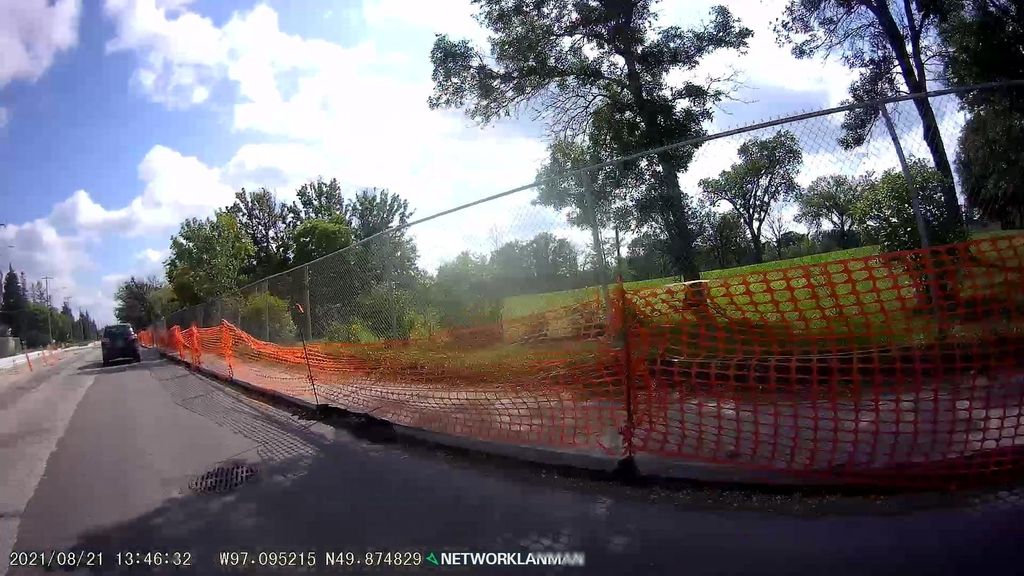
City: winnipeg